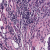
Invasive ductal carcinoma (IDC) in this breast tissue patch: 1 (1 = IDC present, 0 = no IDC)